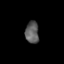
Tissue: skin
Cell type: Epithelial cells
Senescence score: 0.2678
Nuclear area (px): 292
Mean DAPI intensity: 92.678